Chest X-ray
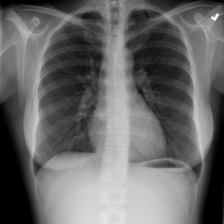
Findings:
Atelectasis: negative
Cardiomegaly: negative
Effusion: negative
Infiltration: negative
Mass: negative
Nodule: negative
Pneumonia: negative
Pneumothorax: negative
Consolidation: negative
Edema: negative
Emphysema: negative
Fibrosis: negative
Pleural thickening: negative
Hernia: negative